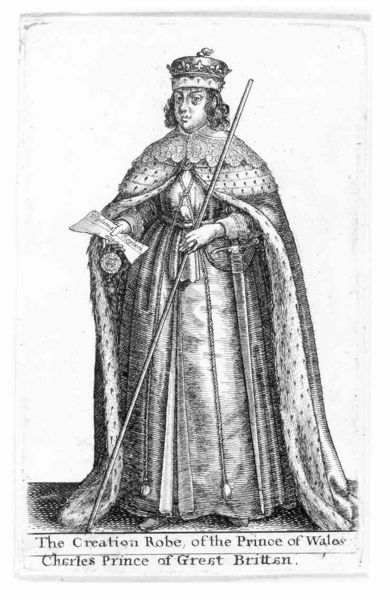
Titel: The Creation Robe of the Prince of Wales
Künstler: Wenzel Hollar
Standort: Karlsruhe
Institution: Staatliche Kunsthalle Karlsruhe
Schlagwörter: bishop, coronation, crown, cushion, fancy, hands, king, men, robes, sword, white, belt, black, collar, dress, face, grey, hair, lace, nose, painting, portrait, robe, woman, gown, print, floor, hand, man, head, german, germany, costume, eyes, feet, prince, scroll, drawing, paper, black and white, shawl, trim, chin, coat, fur, mouth, etching, illustration, sketch, cross, curls, british, rope, turner, tie, letters, letter, satin, person, human, mann, royal, cape, cloak, mantle, pose, ink, britain, art, detail, engraving, england, seal, cole, fingers, long, coal, elegant, medal, black white, carving, rich, clothing, fashion, stick, page, scepter, sceptre, standing, staff, body, poster, insignia, royalty, text, ring, middle ages, proportion, mode, krone, könig, jewelry, clergy, monarchy, princess, queen, fat, game, chain, jewel, ermine, orb, ruler, tassle, elegance, power, stab, aristocrat, pleats, the, locken, brows, curly, william, title, great britain, thrones, charles, jewels, creation, language, uk, wales, charles prince, ancient art, the creation robe of the prince of wales, regal, document, waist, krönung, rod, cord, cration, subtitles, small head, prinz, hermelin, edict, robers, great, trimmed, cepter, documen, claok, of, charle, brittain, glamour, nerts, great britan, great brittain, brittan, orn, whales, great britian, charles prince of grest brittan, brittens king, crone, shoos, prince of wales, großbritannien, szepter, regalia, prince charles, ndcreation, charles prince of great britten, charles pince of great britain, decree, kng, price of wales, creation robe, papal bull, great brittan, 고대, 책, 왕관, 지팡이, 시계, 망토, 왕, 영국, 종이, 머리, 감옷, 백지, 멋짐, kape, robebu, britten